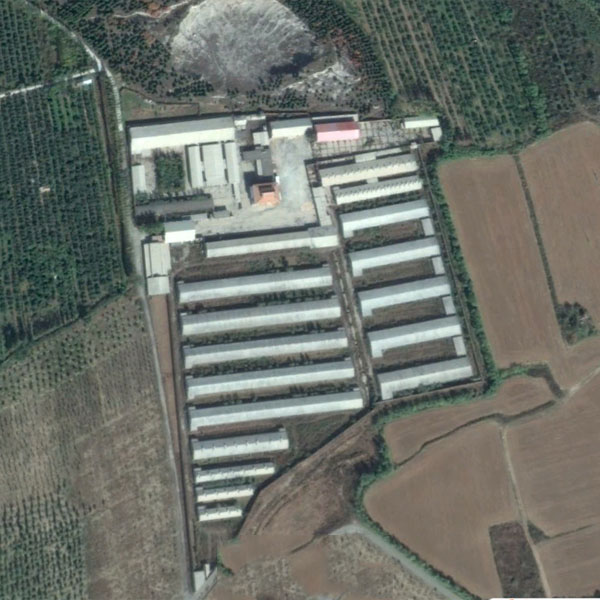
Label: Industrial